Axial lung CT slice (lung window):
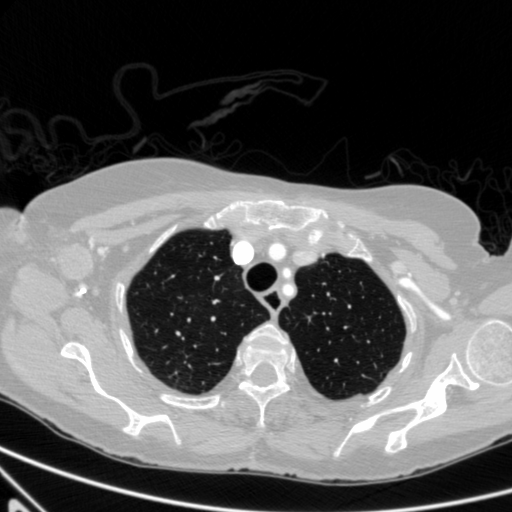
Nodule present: no